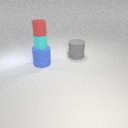
small red rubber cylinder above large blue rubber cylinder